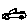
Label: car